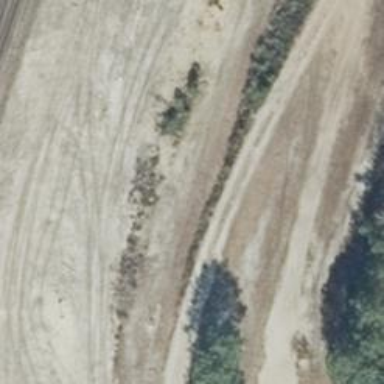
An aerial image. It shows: Track with grade 5 tracktype.